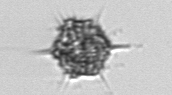
Label: Dictyocha